Brain MRI, t1w sequence, axial 2D slice.
Patient: age 35, sex F, weight 95 kg, height 1.95 m
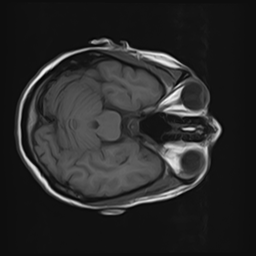